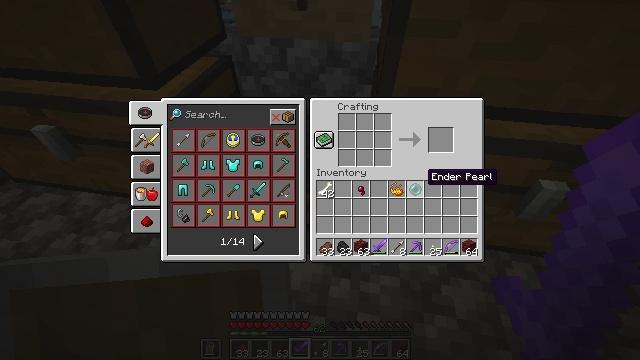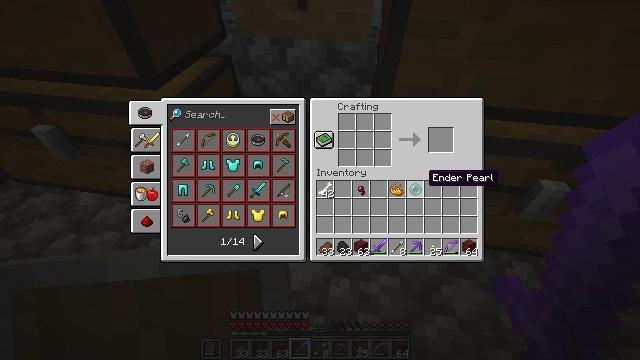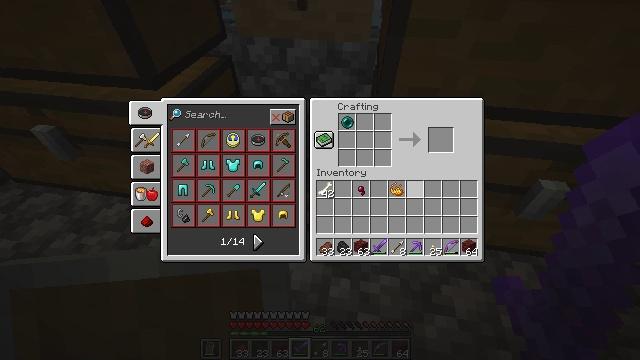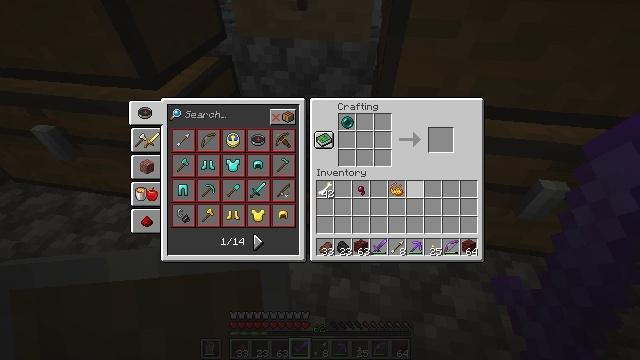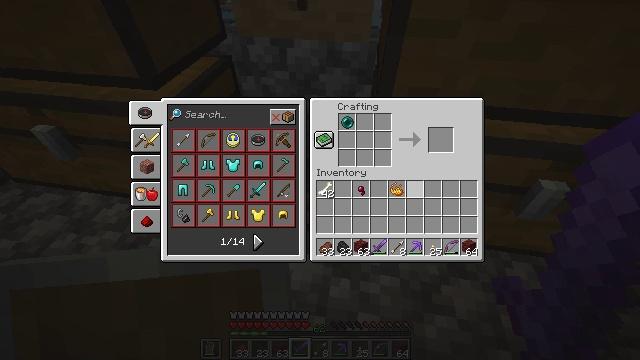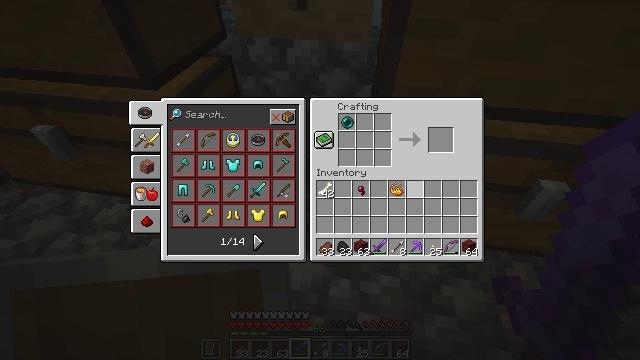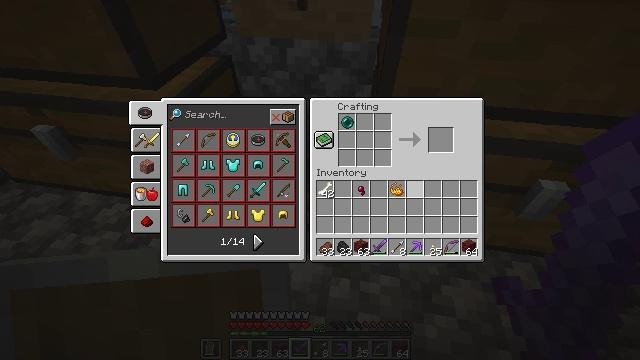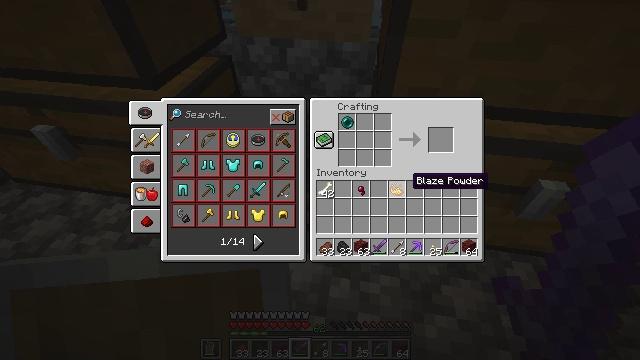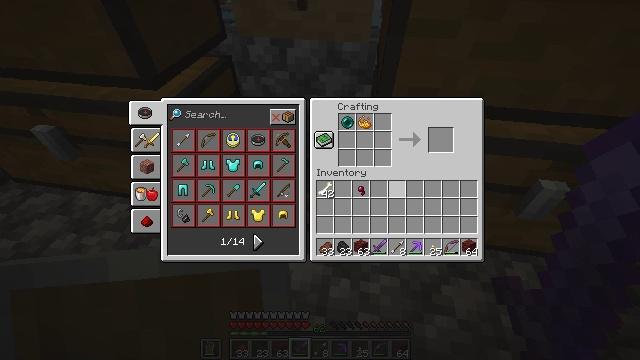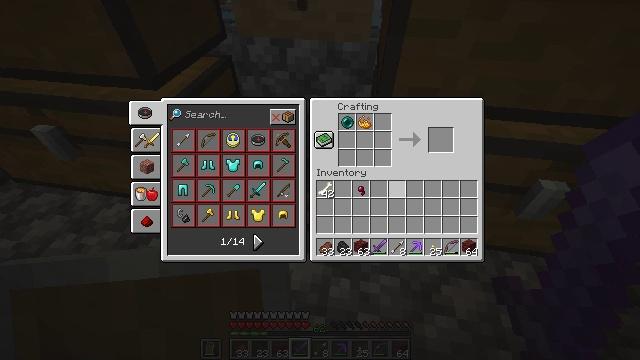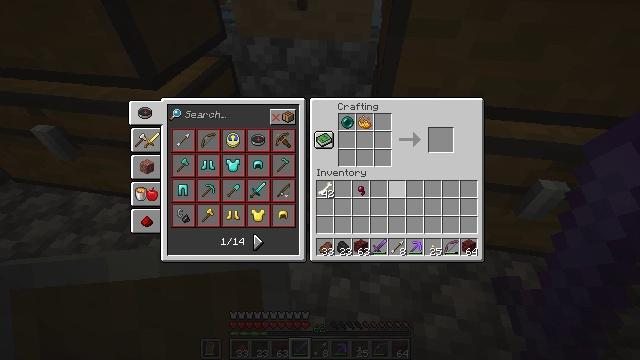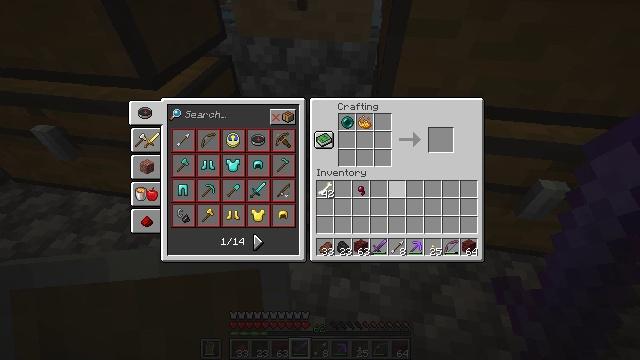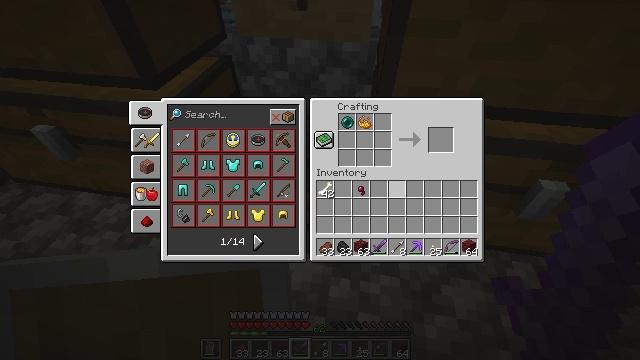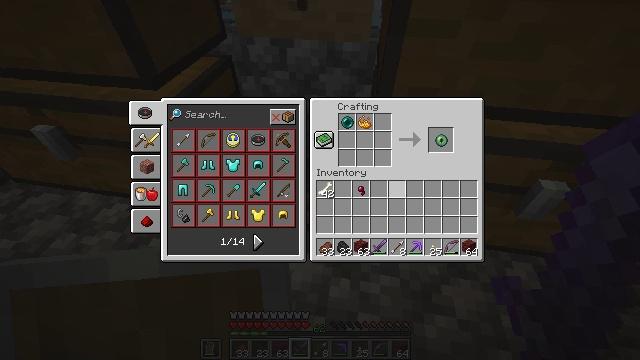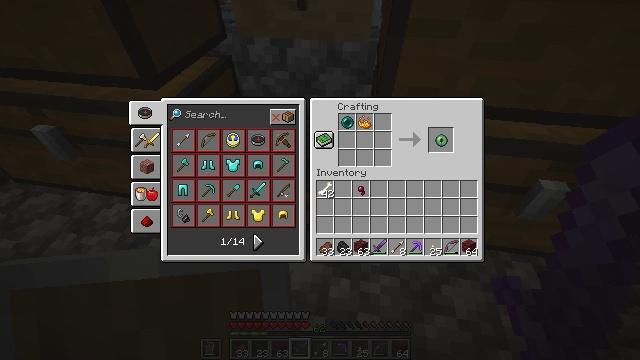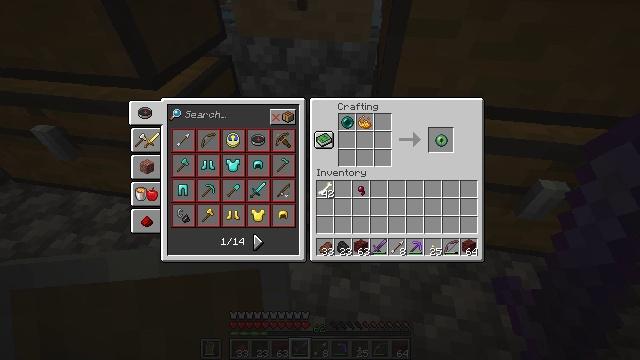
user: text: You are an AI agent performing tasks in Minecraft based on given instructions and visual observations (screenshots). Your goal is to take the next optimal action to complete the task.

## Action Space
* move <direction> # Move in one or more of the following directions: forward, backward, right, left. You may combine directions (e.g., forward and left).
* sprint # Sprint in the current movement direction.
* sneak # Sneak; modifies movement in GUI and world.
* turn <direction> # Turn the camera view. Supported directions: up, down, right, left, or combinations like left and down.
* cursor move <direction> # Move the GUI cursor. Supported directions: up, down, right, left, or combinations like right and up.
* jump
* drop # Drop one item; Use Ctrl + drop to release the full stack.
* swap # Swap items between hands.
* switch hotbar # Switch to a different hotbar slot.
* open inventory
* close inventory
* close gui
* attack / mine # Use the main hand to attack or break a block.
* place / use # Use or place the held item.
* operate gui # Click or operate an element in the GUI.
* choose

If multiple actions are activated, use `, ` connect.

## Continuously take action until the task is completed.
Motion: motion action
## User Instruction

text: In the crafting menu, combine ender pearl and blaze powder for an ender eye.
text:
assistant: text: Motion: sneak
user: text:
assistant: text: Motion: sneak, use / place
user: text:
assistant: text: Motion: sneak, use / place
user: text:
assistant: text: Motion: sneak, use / place
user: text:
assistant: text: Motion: sneak, turn left
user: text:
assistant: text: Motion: sneak
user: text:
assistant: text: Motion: sneak
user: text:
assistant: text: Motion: sneak, use / place
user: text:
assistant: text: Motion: sneak, use / place
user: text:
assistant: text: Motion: sneak, use / place
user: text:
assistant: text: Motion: sneak
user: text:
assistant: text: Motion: sneak
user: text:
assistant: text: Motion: sneak
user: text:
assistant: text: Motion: sneak, turn right and up
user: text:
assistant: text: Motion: sneak, turn right and up
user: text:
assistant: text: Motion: sneak, turn right and up
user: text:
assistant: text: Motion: sneak
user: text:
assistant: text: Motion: sneak
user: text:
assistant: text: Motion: sneak
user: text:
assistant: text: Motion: sneak
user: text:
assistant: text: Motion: sneak
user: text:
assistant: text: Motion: sneak
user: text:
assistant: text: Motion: sneak
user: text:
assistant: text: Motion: sneak
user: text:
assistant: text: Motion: sneak
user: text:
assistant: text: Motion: sneak, use / place
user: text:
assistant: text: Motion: sneak, use / place
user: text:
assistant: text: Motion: sneak, use / place
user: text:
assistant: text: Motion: sneak
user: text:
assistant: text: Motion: sneak